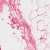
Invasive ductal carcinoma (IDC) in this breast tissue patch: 0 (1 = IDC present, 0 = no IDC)